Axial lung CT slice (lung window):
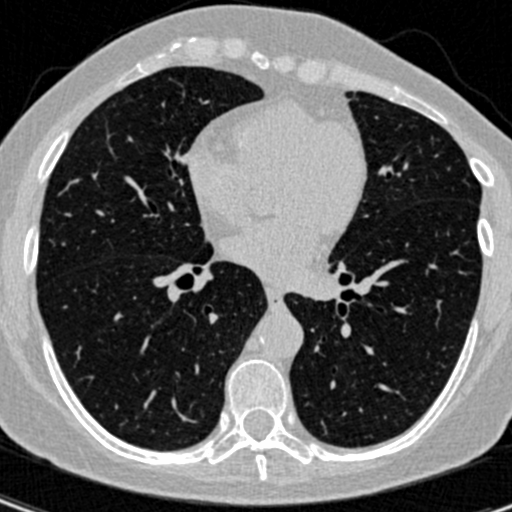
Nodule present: no